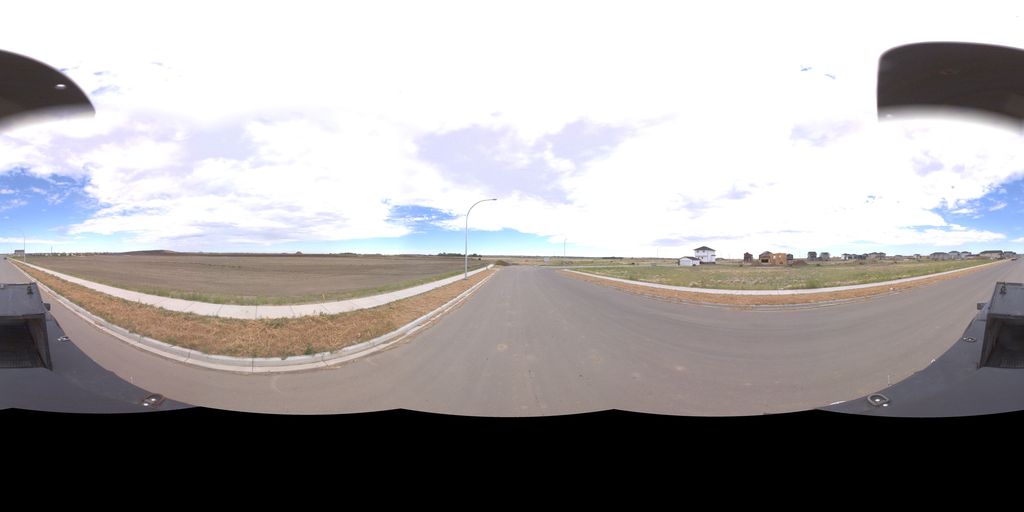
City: saskatoon